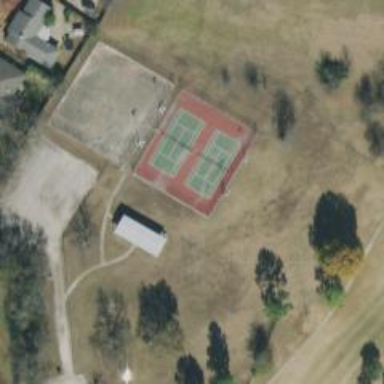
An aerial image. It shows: Tennis court on pitch designated for leisure land.